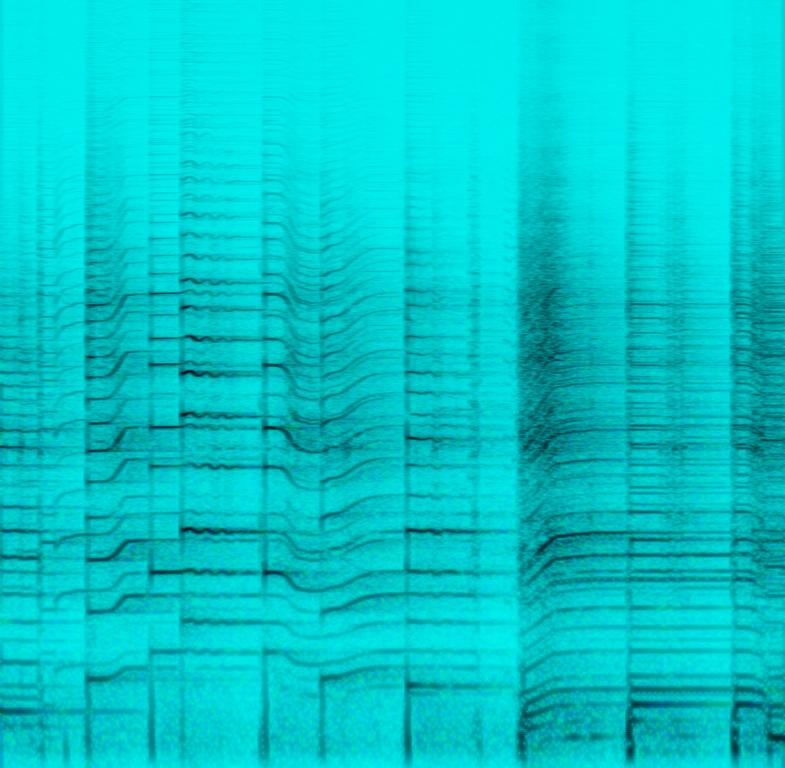
The low quality recording features a country song played on acoustic guitar. The chords are sliding and the recording is noisy and it sounds like a player is practicing. At the very end of the loop, there is a short snippet of percussive instrumental.